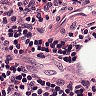
Metastatic tissue present: no